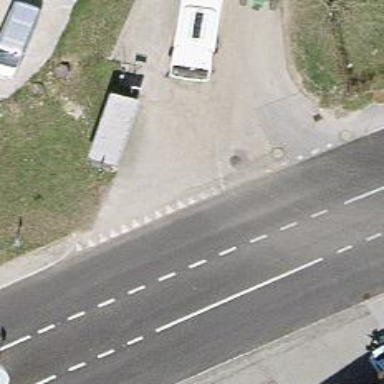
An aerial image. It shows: Bus stop with platform for public transport.